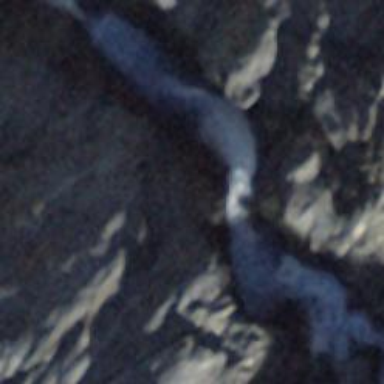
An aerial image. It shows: Beautiful waterfall in nature.